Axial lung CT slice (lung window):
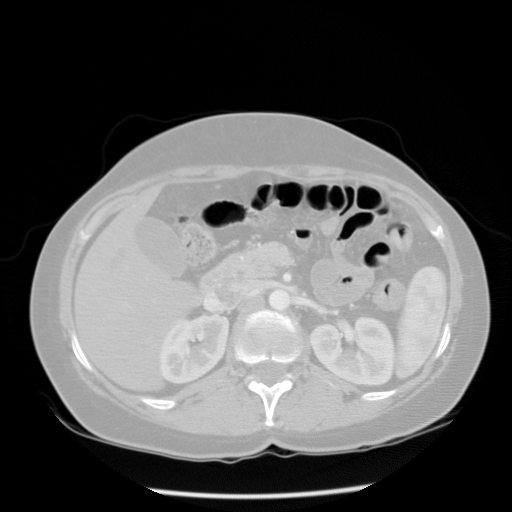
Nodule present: no